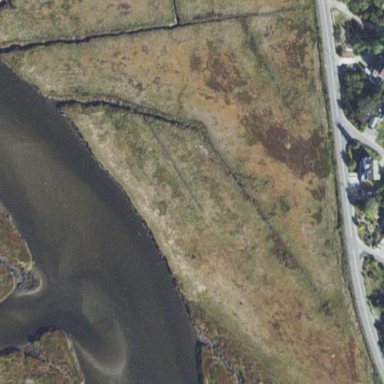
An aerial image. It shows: Farmland with Saltmarsh hay crops.